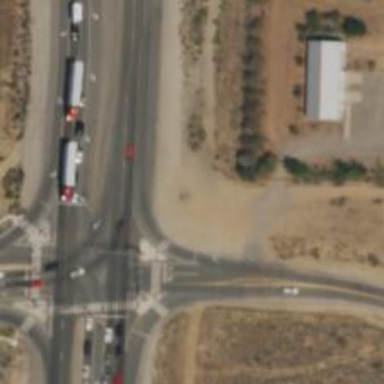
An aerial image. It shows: Asphalt trunk link road.